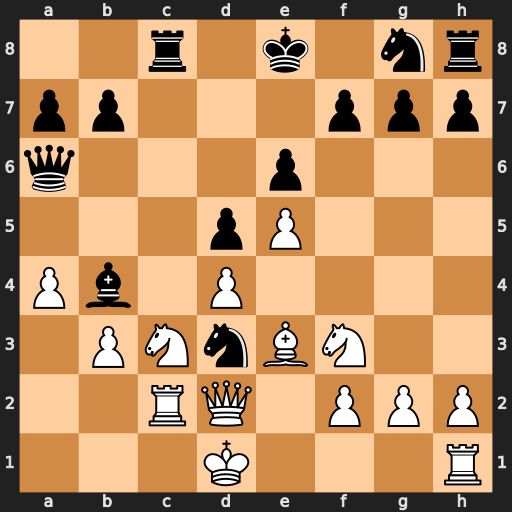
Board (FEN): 2r1k1nr/pp3ppp/q3p3/3pP3/Pb1P4/1PNnBN2/2RQ1PPP/3K3R
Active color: w
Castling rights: k
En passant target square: -
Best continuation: Nb5 Bxd2 Rxc8+ Kd7 Rc7+